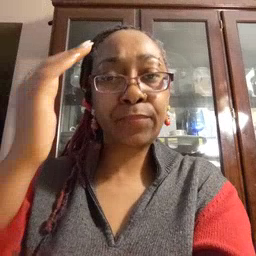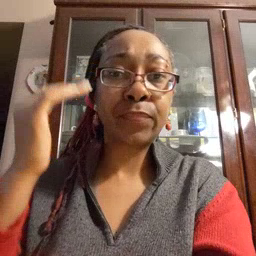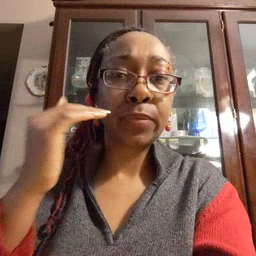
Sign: head